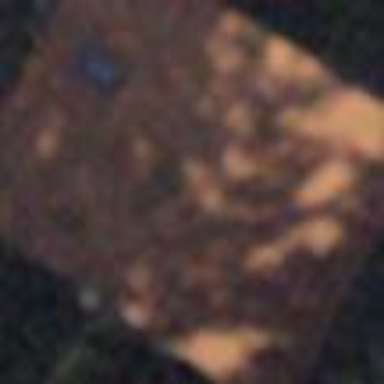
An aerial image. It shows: Farm building.